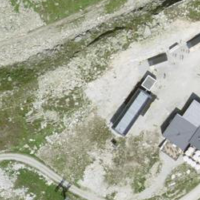
EUNIS habitat code: 31
Species observed at this site:
Calluna vulgaris